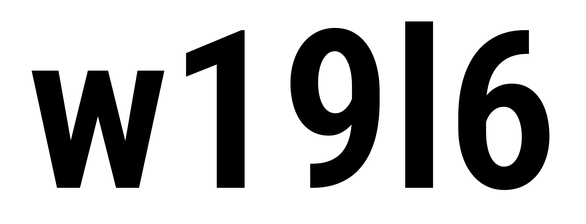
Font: Roboto_Condensed_SemiBold